【题型】解答题　【知识点】立体几何　【难度】hard
如图，在三棱柱 \(ABC-A_1B_1C_1\) 中，底面 \(ABC\) 是以 \(AC\) 为斜边的等腰直角三角形，侧面 \(AA_1C_1C\) 为菱形，点 \(A_1\) 在底面上的投影为 \(AC\) 的中点 \(D\)，且 \(AB = 2\).

(1)求直线 \(AA_1\) 与底面 \(ABC\) 所成角大小；

(2)求证：\(BD \perp CC_1\)；

(3)求点 \(C\) 到侧面 \(AA_1B_1B\) 的距离；

(4)在线段 \(A_1B_1\) 上是否存在点 \(E\)，使得直线 \(DE\) 与侧面 \(AA_1B_1B\) 所成角的正弦值为 \(\frac{\sqrt{6}}{7}\)？若存在，请求出 \(A_1E\) 的长；若不存在，请说明理由.
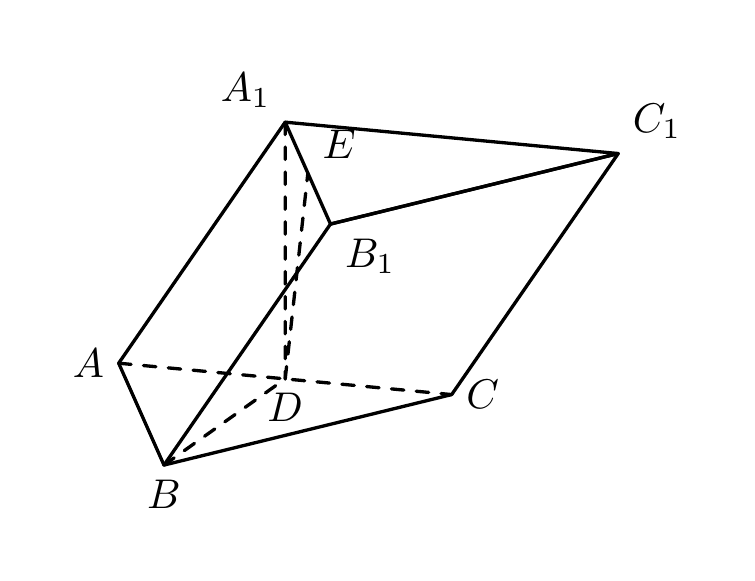
【解答】
【详解】(1) \(\because\) 底面 \(ABC\) 是以 \(AC\) 为斜边的等腰直角三角形，\(AB = 2\)，\(\therefore AC = 2\sqrt{2}\).

\(\because\) 侧面 \(AA_1C_1C\) 为菱形，\(\therefore AA_1 = AC = 2\sqrt{2}\).

\(\because D\) 为 \(AC\) 的中点，\(\therefore AD = DC = \sqrt{2}\).

\(\because\) 点 \(A_1\) 在底面上的投影为 \(AC\) 的中点 \(D\)，\(\therefore A_1D \perp\) 底面 \(ABC\).

\(\therefore \angle A_1AD\) 即为直线 \(AA_1\) 与底面 \(ABC\) 所成角，

在 \(Rt\triangle A_1AD\) 中，有 \(\cos \angle A_1AD = \frac{AD}{AA_1} = \frac{\sqrt{2}}{2\sqrt{2}} = \frac{1}{2}\)，\(\therefore \angle A_1AD = \frac{\pi}{3}\).

即直线 \(AA_1\) 与底面 \(ABC\) 所成角为 \(\frac{\pi}{3}\).

(2) 由 (1) 知，\(A_1D \perp\) 平面 \(ABC\).

\(\because BD \subset\) 平面 \(ABC\)，故 \(A_1D \perp BD\)，

又 \(\because\) 底面 \(ABC\) 是以 \(AC\) 为斜边的等腰直角三角形，\(D\) 为 \(AC\) 的中点，\(\therefore BD \perp AC\)，

又 \(AC \cap A_1D = D\)，\(AC,A_1D \subset\) 平面 \(ACC_1A_1\)，故 \(BD \perp\) 平面 \(ACC_1A_1\)，

\(\because CC_1 \subset\) 平面 \(ACC_1A_1\)，故 \(BD \perp CC_1\).

(3) 由 (1) (2) 知，\(A_1D \perp\) 平面 \(ABC\)，\(BD \perp AC\)，

故以点 \(D\) 为坐标原点，\(DB\)，\(DC\)，\(DA_1\) 所在直线分别为 \(x\)，\(y\)，\(z\) 轴，建立如图所示的空间直角坐标系，

\(\because \triangle ABC\) 是以 \(AC\) 为斜边的等腰直角三角形，\(AB = 2\)，\(AC = 2\sqrt{2}\)，则 \(DA = DB = DC = \sqrt{2}\).

在 \(Rt\triangle A_1AD\) 中，有 \(A_1D = \sqrt{A_1A^2 - AD^2} = \sqrt{(2\sqrt{2})^2 - (\sqrt{2})^2} = \sqrt{6}\)，

则 \(D(0,0,0)\)，\(A(0,-\sqrt{2},0)\)，\(B(\sqrt{2},0,0)\)，\(C(0,\sqrt{2},0)\)，\(A_1(0,0,\sqrt{6})\)，

则 \(\overrightarrow{AB} = (\sqrt{2},\sqrt{2},0)\)，\(\overrightarrow{AC} = (0,2\sqrt{2},0)\)，\(\overrightarrow{AA_1} = (0,\sqrt{2},\sqrt{6})\)，

设平面 \(AA_1B_1B\) 的一个法向量为 \(\vec{n} = (x,y,z)\)，

则
\[
\begin{cases}
\overrightarrow{AB} \cdot \vec{n} = \sqrt{2}x + \sqrt{2}y = 0 \\
\overrightarrow{AA_1} \cdot \vec{n} = \sqrt{2}y + \sqrt{6}z = 0
\end{cases},
\]
即
\[
\begin{cases}
x + y = 0 \\
y + \sqrt{3}z = 0
\end{cases},
\]

令 \(z = 1\)，得 \(y = -\sqrt{3}\)，\(x = \sqrt{3}\)，则 \(\vec{n} = (\sqrt{3},-\sqrt{3},1)\)，

则点 \(C\) 到侧面 \(AA_1B_1B\) 的距离为：
\[
d = \frac{|\overrightarrow{AC} \cdot \vec{n}|}{|\vec{n}|} = \frac{|0 - 2\sqrt{6} + 0|}{\sqrt{3 + 3 + 1}} = \frac{2\sqrt{6}}{\sqrt{7}} = \frac{2\sqrt{42}}{7}.
\]

(4) 假设存在满足条件的点 \(E\)，

则存在 \(\lambda \in [0,1]\)，使得 \(\overrightarrow{A_1E} = \lambda \overrightarrow{A_1B_1} = \lambda \overrightarrow{AB} = (\sqrt{2}\lambda,\sqrt{2}\lambda,0)\)，

则 \(\overrightarrow{DE} = \overrightarrow{DA_1} + \overrightarrow{A_1E} = (0,0,\sqrt{6}) + (\sqrt{2}\lambda,\sqrt{2}\lambda,0) = (\sqrt{2}\lambda,\sqrt{2}\lambda,\sqrt{6})\)，

由 (3) 知，平面 \(AA_1B_1B\) 的一个法向量为 \(\vec{n} = (\sqrt{3},-\sqrt{3},1)\)，

因为直线 \(DE\) 与侧面 \(AA_1B_1B\) 所成角的正弦值为 \(\frac{\sqrt{6}}{7}\)，

所以
\[
\frac{\sqrt{6}}{7} = |\cos \langle \overrightarrow{DE},\vec{n} \rangle| = \frac{|\overrightarrow{DE} \cdot \vec{n}|}{|\overrightarrow{DE}| \cdot |\vec{n}|} = \frac{|\sqrt{6}\lambda - \sqrt{6}\lambda + \sqrt{6}|}{\sqrt{2\lambda^2 + 2\lambda^2 + 6} \times \sqrt{7}} = \frac{\sqrt{6}}{\sqrt{4\lambda^2 + 6} \times \sqrt{7}},
\]

即 \(\sqrt{4\lambda^2 + 6} = \sqrt{7}\)，解得 \(\lambda^2 = \frac{1}{4}\)，又 \(\lambda \in [0,1]\)，故 \(\lambda = \frac{1}{2}\)，

因此存在满足条件的点 \(E\)，且 \(|\overrightarrow{A_1E}| = \frac{1}{2}|\overrightarrow{AB}| = 1\)，即 \(A_1E = 1\).
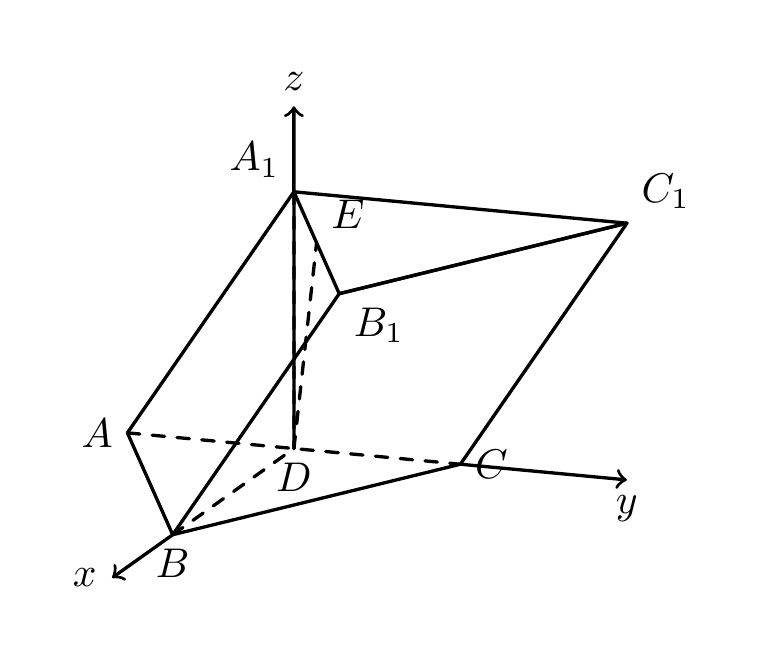